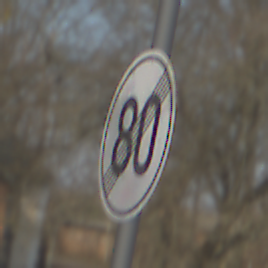
Verkehrszeichen: EndeGeschwindigkeit80
Umgebung: Outdoor, Suburban
Tageszeit: MorningAfternoon
Wetter: PartlyCloudy
Licht: Natural
Jahreszeit: NotSpecified
Kontrast: HighContrast